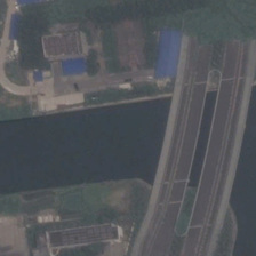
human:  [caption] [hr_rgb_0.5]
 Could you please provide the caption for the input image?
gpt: This is a bridge and some grass buildings.

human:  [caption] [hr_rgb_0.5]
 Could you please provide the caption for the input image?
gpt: There are two parallel bridges on Heihe River. There are many green plants and several buildings nearby.

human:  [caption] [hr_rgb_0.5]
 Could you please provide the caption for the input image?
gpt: Two parallel bridges, located on the Heihe River, are close to many green plants and several buildings.

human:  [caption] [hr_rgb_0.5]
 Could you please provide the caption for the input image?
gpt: the roads are grey and the ground is brown .

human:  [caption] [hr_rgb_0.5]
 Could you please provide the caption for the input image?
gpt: It is a bridge and several buildings with some grass on it.